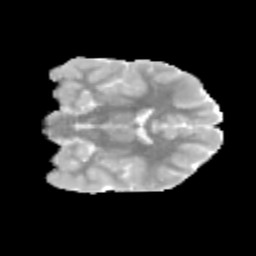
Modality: MD
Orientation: coronal
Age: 13
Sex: male
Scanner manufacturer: siemens
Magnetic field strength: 3 T
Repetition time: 3.8 s
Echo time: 0.07 s